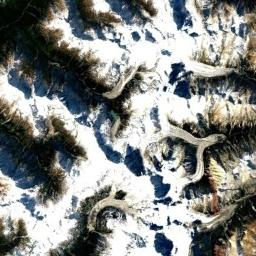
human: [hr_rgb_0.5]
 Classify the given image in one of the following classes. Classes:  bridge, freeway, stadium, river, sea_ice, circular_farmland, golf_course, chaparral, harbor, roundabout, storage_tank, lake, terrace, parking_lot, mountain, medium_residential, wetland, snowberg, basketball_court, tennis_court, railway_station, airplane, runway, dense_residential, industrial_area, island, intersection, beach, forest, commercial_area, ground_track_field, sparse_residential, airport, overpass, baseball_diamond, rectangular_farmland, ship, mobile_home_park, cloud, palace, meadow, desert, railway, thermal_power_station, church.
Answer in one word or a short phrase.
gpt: snowberg